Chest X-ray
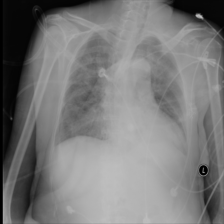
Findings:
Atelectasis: negative
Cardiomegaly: negative
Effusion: negative
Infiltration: negative
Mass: negative
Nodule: negative
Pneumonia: negative
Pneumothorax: negative
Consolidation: negative
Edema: negative
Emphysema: negative
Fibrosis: negative
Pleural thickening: negative
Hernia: negative